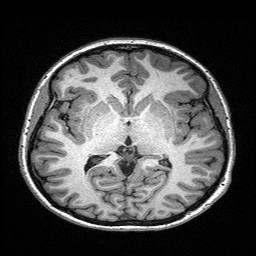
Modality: T1w
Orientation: coronal
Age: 22
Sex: female
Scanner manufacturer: siemens
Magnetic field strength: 3 T
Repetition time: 2.4 s
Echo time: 0.03 s